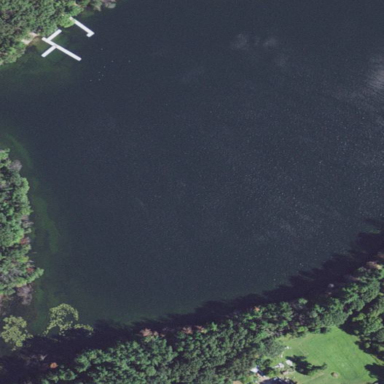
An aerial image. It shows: Beautiful lake surrounded by nature.